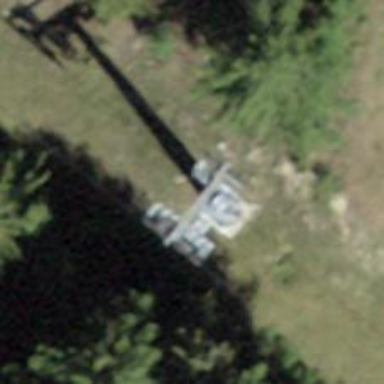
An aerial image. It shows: Pylon used for aerialway.